八年级 · 立体几何学
如图是一张长 $24 \mathrm{~cm}$, 宽 $12 \mathrm{~cm}$ 的矩形铁皮, 将其剪去一个小正方形和两个矩形, 剩余部分（阴影部分）恰好可制成一个有盖的长方体铁盒.

(1) $a=$

(2) 若铁盒底面积是 $80 \mathrm{~cm}^{2}$, 求剪去的小正方形边长.
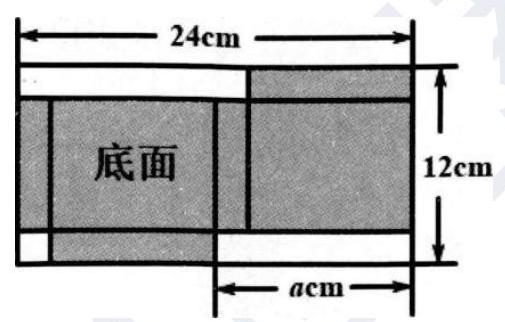
答案: 解: (1) 12;

（2）设剪去的小正方形边长为 $x \mathrm{~cm}$, 由题意可得方程为:

$(12-2 x)(12-x)=80$,

解得: $x_{1}=2, x_{2}=16$,

又 $x_{2}=16>12$, 不合题意, 舍去.

答: 剪去的小正方形边长为 $2 \mathrm{~cm}$.

【解析】(1) 根据图形可知, $2 a=24$, 求解即可;

（2）设剪去的小正方形边长为 $x \mathrm{~cm}$, 由题意可得方程 $(12-2 x) \quad(12-x)=80$, 求解即可.